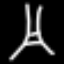
Label: The Eiffel Tower